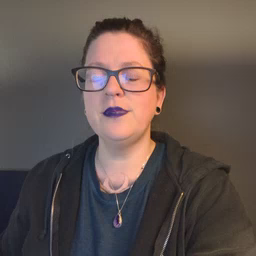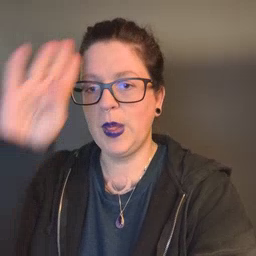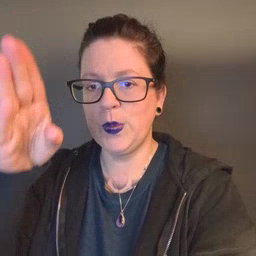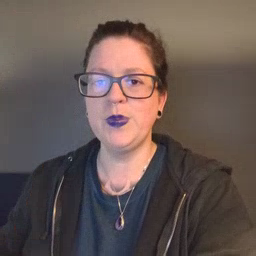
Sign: hello